Field crop: maize
Growth stage: 2
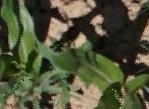
Species: maize